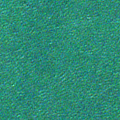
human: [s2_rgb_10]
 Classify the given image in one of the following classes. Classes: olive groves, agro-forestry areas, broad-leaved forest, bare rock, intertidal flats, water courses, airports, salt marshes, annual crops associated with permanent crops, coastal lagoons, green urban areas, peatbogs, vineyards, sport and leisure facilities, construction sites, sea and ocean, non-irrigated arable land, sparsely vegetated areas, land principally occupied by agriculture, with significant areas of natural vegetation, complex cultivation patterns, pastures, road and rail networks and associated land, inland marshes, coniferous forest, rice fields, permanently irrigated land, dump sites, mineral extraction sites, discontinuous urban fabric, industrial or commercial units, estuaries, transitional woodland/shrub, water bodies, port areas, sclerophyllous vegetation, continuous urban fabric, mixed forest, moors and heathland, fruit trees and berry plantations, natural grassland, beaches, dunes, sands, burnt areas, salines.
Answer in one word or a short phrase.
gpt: sea and ocean